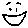
Label: smiley face